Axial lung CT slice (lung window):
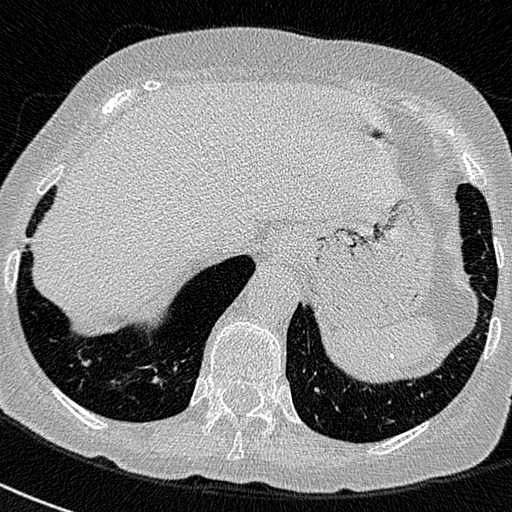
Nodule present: no